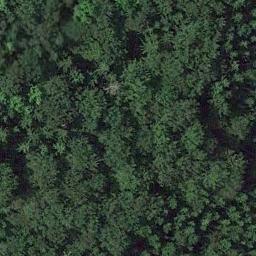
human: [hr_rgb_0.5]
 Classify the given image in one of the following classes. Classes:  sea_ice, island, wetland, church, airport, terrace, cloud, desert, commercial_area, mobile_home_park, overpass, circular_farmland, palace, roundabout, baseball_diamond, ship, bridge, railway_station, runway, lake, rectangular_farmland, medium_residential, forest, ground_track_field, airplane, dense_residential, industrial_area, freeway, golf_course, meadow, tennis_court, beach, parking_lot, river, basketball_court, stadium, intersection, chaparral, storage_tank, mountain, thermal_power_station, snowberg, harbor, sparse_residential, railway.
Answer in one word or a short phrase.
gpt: forest